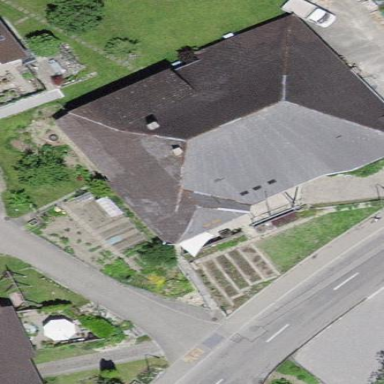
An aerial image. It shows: Farm building.